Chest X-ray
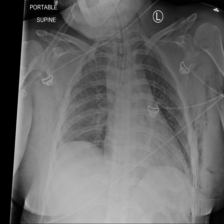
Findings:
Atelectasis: negative
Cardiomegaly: negative
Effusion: negative
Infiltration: negative
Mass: negative
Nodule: negative
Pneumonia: negative
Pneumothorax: negative
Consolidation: negative
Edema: negative
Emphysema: positive
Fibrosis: negative
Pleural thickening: negative
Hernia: negative